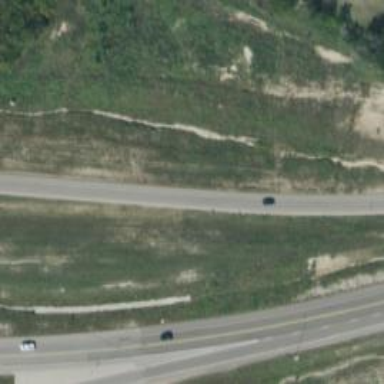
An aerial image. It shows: Asphalt trunk link road.